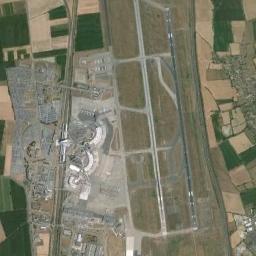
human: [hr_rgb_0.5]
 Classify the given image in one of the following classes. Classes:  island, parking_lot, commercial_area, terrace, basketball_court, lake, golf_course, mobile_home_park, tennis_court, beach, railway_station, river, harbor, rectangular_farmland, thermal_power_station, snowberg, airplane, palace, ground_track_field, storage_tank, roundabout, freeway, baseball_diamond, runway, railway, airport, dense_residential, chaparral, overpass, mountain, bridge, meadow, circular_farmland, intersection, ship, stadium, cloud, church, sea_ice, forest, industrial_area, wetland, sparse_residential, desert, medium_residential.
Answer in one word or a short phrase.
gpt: airport